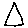
Label: triangle